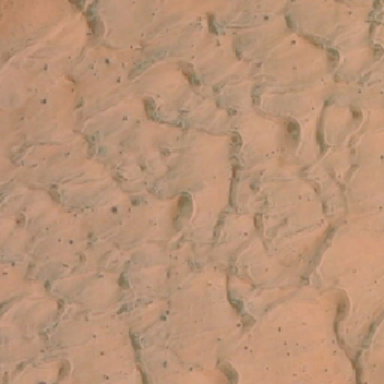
This desert has no water .